Question: I have the following SQL query:
'''
SELECT
[content_id] AS [LinkID]
, dbo.usp_ClearHTMLTags(CONVERT(nvarchar(600), CAST([content_html] AS XML).query('root/Physicians/name'))) AS [Physician Name]
, [content_status] AS [Status]
, CAST ([content_html] AS XML).value('(root/Physicians/picture/img/@src)[1]','varchar(255)') AS [Image]
, dbo.usp_ClearHTMLTags(CONVERT(nvarchar(600), CAST([content_html] AS XML).query('root/Physicians/gender'))) AS [Gender]
, CAST ([content_html] AS XML).query('/root/Physicians/OfficeLocations/office1/a') AS [Office1]
, dbo.usp_ClearHTMLTags(CONVERT(nvarchar(600), CAST ([content_html] as XML).query('/root/Physicians/langF3'))) AS [Lang3]
, dbo.usp_ClearHTMLTags(CONVERT(nvarchar(600), CAST ([content_html] as XML).query('/root/Physicians/langF4'))) AS [Lang4]
, dbo.usp_ClearHTMLTags(CONVERT(nvarchar(600), CAST ([content_html] as XML).query('/root/Physicians/langF5'))) AS [Lang5]
FROM
[mydb].[dbo].[content]
WHERE
(content_html LIKE '%'+@strInsurance+'%')
'''
'strInsurance' is the DropDownList value that are being searched by the user. At the current state the query searches for any occurences and displays it in the result.
I have set up a form where there is two options, either check mark the 'All Insurances' or enter what insurances the physician doesn't accept.
A screenshot of the form:

Sample XML from column 'content_html':
'''
<?xml version="1.0" encoding="UTF-8"?>
<root>
<Physicians>
<name>Z H MD</name>
<picture />
<gender>M</gender>
<langAccept />
<insAll>false</insAll>
<notIns1>
<a href="/default.aspx?id=2871" title="Great West Healthcare">Great West Healthcare</a>
</notIns1>
<notIns2>
<a href="/default.aspx?id=2862" title="Archcare Advantage SNP">Archcare Advantage SNP</a>
</notIns2>
<notIns3>
<a href="/default.aspx?id=2877" title="Magnacare">Magnacare</a>
</notIns3>
<notIns4 />
<notIns5 />
<notIns6 />
<notIns7 />
<notIns8 />
<notIns9 />
<notIns10 />
<specialty />
<specialty2 />
<specialty3 />
</Physicians>
</root>
'''
So, the above physician will accept all insurances except the three mentioned above.
What I would like to achieve: If the user selects 'Great West Healthcare' {from the dropdownlist}, the above physician won't show up but if the user selects 'Blue Cross Blue Shield' {from the dropdownlist} the above physician will show up.
How can I modify the SQL query to achieve that or using code behind.
I currently have a repeater which just displays each column.
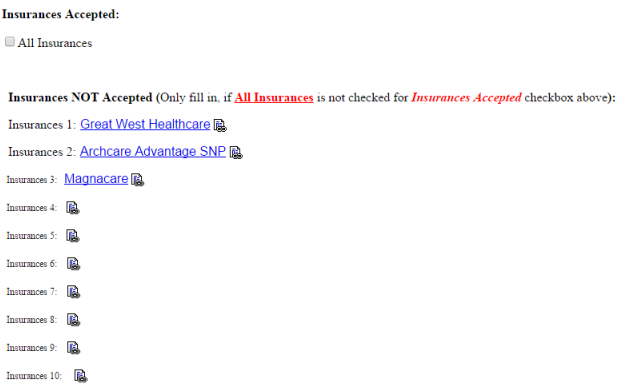
Answer: Okay, this is my first time using SQLFiddle to provide a link. I tested this out and it worked for me. I apologize if it fails for some reason.
It looks like your HTML column is a varchar column. If you change it into an XML column you can use the XML query functions. Here's the <URL>.
Additionally, if possible you should restructure your XML to remove the "notIns1"..."notIns10" elements and replace them with a set of "notIns" elements. (similar to good normalization rules.)